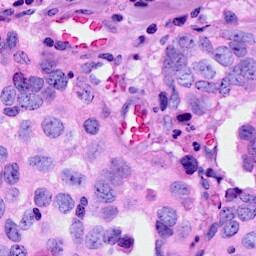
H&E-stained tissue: Breast